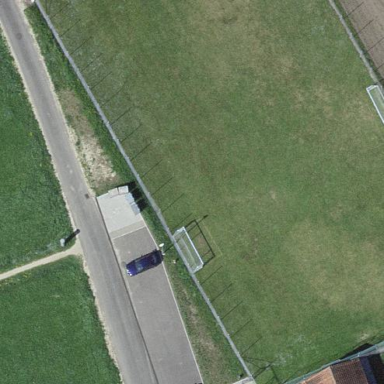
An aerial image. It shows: Soccer pitch designated for leisure and sports activities.